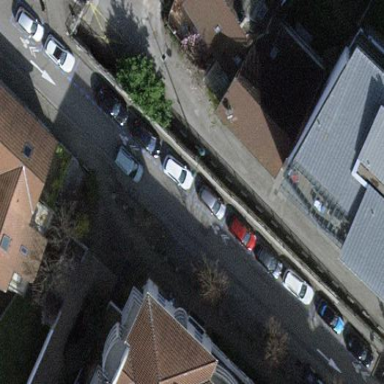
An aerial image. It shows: Parking space with parallel orientation.